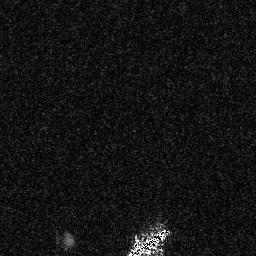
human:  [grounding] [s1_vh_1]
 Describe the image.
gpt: In the satellite image, there is  <ref>1 medium ship </ref> <box>[[48, 89, 67, 99, 0]]</box> located at bottom.